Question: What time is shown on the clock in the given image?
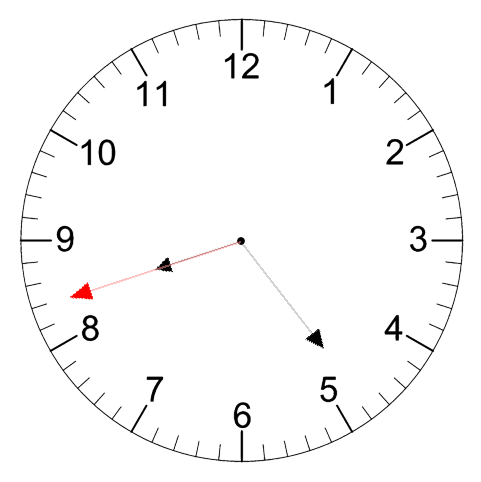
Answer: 08:23:42